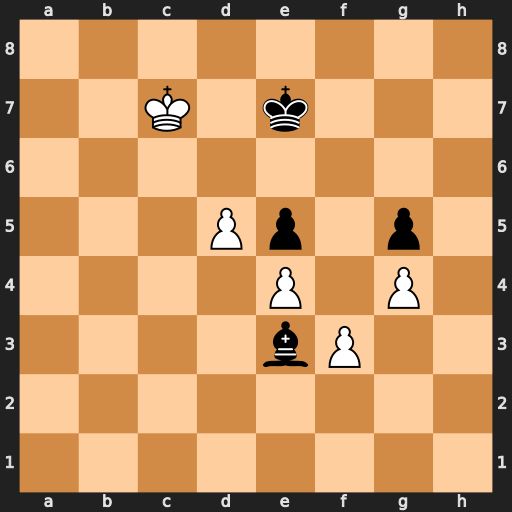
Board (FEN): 8/2K1k3/8/3Pp1p1/4P1P1/4bP2/8/8
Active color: w
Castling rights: -
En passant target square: -
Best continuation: d6+ Ke6 d7 Bd2 d8=N+